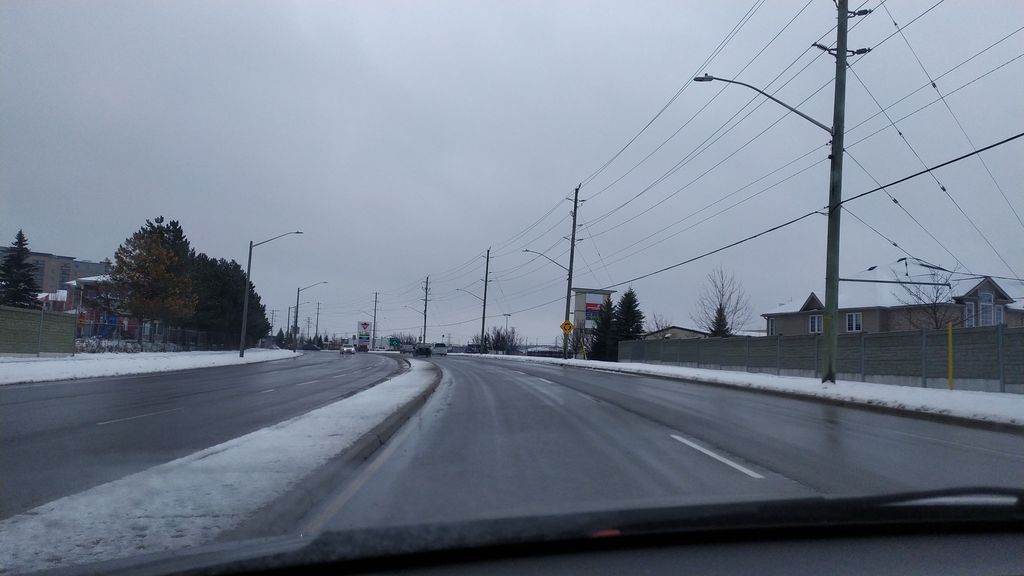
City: kitchener-waterloo